Основными переносчиками тепла в металлах являются электроны. Поэтому существует связь между тепло- и электропроводностью. Этот факт известен как закон Видемана-Франца. Учтите при планировании эксперимента, что в части B и D есть время ожидания порядка . Планируйте своё время в соответствии с этим. Не подключайте никаких проводов или не разрешенных приборов напрямую в розетку 220 В / 25 А. Вам разрешается подключать только источники питания.  : 1. Не подключайте никаких проводов или не разрешенных приборов напрямую в розетку. Вам разрешается подключать только источники питания.    Подсоедините источник питания 12 В (постоянной ток) к цифровому индикатору. Цифровой индикатор имеет два режима использования: секундомер и индикатор температуры. Когда кабель от датчиков температуры подключен к цифровому индикатору, то автоматически включается режим индикации температуры. Когда кабель отключен – автоматически включается режим секундомера (на экране показывается "Timer mode"). В режиме индикации температуры: В режиме секундомера: Датчики температуры используемые в эксперименте не совсем одинаковы. Поэтому, когда части стержня находится в тепловом равновесии, мы должны откалибровать датчики. Чтобы это сделать, первым шагом подключите один конец кабеля к стержню. Затем, нажмите и удерживая красную кнопку подключите другой конец кабеля к цифровому индикатору. Теперь он откалиброван. Отсоединение кабеля или отключение питания не сбрасывают калибровку. Проводите калибровку соединением стержня с ёмкостью или включением нагрева. Это обеспечивает одинаковость температур вдоль стержня и правильную калибровку. Если вы столкнулись с какими-то проблемами цифрового индикатора – попробуйте отключить и включить питание. Цифровой индикатор запомнит последнюю калибровку.
Часть A: Удельная проводимость меди, алюминия и латуни (1.5 балла) Когда постоянный магнит падает внутри проводящей цилиндрической трубы, он тормозится диссипативными силами вихревых токов. Поэтому, устанавливается постоянная скорость падения. Для нашей геометрии установившаяся скорость может быть выражена как: $${v_{terminal}} = \frac{{8\pi mg{a^2}}}{{\mu _0^2{{\left( {\pi r_m^2M} \right)}^2}\sigma wf\left( {\frac{d}{a}} \right)}}.$$ Здесь $m$ – масса магнита, $\sigma$ – удельная проводимость, $a$ – внутренний радиус трубы, $r_m$ и $d$ – радиус и высота магнита, соответственно, $M$ – намагниченность магнита, $w$ – толщина стенок трубы, $f\left( {\frac{d}{a}} \right)$ некоторая функция. В нашем случае, $a \approx {r_m}$ , $d = 2{r_m} \approx 2a$ и $f\left( 2 \right) \approx 1.75$ . Поэтому, время, необходимое для движения через трубу приблизительно равно: $$t = 0.22\frac{{\pi r_m^2{{\left( {{\mu _0}M} \right)}^2}w{L_0}}}{{mg}}\sigma.$$ Здесь ${L_0} = 0.2$~м – длина трубы, мы считаем что магнит достигает установившейся скорости сразу после отпускания. Параметры трубы и магнита, необходимые для вычисления:
Используя цифровой индикатор как секундомер, измерьте времена падения магнита через полые трубы, изготовленные из алюминия, меди, латуни. Запишите измерения в таблицу A1.
Часть B: Коэффициент теплопроводности меди (3.0 балла) Цель этой части измерить коэффициент теплопроводности меди близко к стационарному состоянию. Коэффициент теплопроводности $\kappa $ определяется выражением $ P\left( x \right) = - \kappa A \cdot \frac{{\Delta T\left( x \right)}}{{\Delta x}}$. Это выражение описывает линейную связь между градиентом температуры и потоком тепла, протекающим через поперечное сечение. Здесь, $P\left( x \right)$ – мощность протекающая через поперечное сечение, расположенное в точке $x$, $A$ – площадь поперечного сечения и $\Delta T\left( x \right)/\Delta x$ – градиент температуры в точке $x$. Откалибруйте и подключите цифровой индикатор к стержню \#1. Наполните кастрюлю 4 литрами воды (2 бутылки) так, чтобы теплообменник был полностью погружен в воду, и закройте крышку.
Используя выражения выше, найдите удельные проводимости ${\sigma _\mathrm{Aluminum}},{\sigma _\mathrm{Copper}},{\sigma _\mathrm{Brass}}$ каждого материала.
Укажите начальную температуру стержня \#1, когда он лежит на столе. Отключите кабель от стержня \#1. Снимите термоизолирующий колпачок и накрутите стержень \#1 на крышку кастрюли. Подключите кабель к стержню \#1, как показано на рис. 5. Будьте осторожны, не прикладывайте чрезмерных усилий.
Нарисуйте схему электрической цепи, которая позволит подключить нагреватель к источнику и измерять мощность. Ваша цепь должна содержать следующие элементы: источник питания 9 В, нагреватель, вольтметр, амперметр, соединительные провода. Вы можете использовать соединение и разъединение проводов в качестве ключа. Коэффициент теплопроводности измеряется следующим образом: к одной стороне стержня подводится тепловая мощность, другая строна поддерживается при постоянной температуре за счет ёмкости с водой. Наша цель получить состояние, очень близкое к установившемуся. Соберите схему пункта B2 и включите питание.
Проведите измерения и вычислите подводимую к нагревателю мощность $P$. Подождите 15 минут. В течении этого времени к нагревателю должна подводиться мощность (Вы можете использовать это время для планирования эксперимента).
Укажите в таблицу температуры всех восьми термометров во времена (примерно): 15 мин, 17.5 мин, 20 мин.
На одной миллиметровке постройте три графика зависимости температуры от координаты (для каждого времени). Эти графики будут так же использованы в части D.
Используя график для данных для времени 17.5 мин определите коэффициент теплопроводности меди ${\kappa _0}$. Не учитывайте любые потери тепла в этой части. Оцените скорость изменения температуры $\frac{{{\Delta T}}}{{{\Delta t}}}$ стержня в момент времени 17.5 мин.
Часть C: Оценка потерь тепла и теплоёмкости меди (4.0 балла) Теплоёмкость $C$ определяется следующим выражением: $${\Delta }Q = C{\Delta T},\qquad \frac{{{\Delta }Q}}{{{\Delta }t}} = C\left( {\frac{{{\Delta T}}}{{{\Delta t}}}} \right).$$ Здесь $\Delta Q/\Delta t$ – скорость передачи теплоты материалу, $\Delta T/\Delta t$ – скорость изменения температуры. Удельная теплоёмкость ${c_p}$ – теплоемкость на единицу массы. Масса медного стержня равна $0.58$ kg. Выключите источник питания нагревателя. Отключите и открутите стержень \#1 и положите его на стол. Поместите теплоизолирующий колпачок на стержень, как это было до начале эксперимент. Подсоедините кабель к цифровому индикатору и цепь нагревателя к стержню \#1. Не оставляйте нагреватель в этой части надолго без контроля температуры. Используя цикл из охлаждения, нагревания и опять охлаждения мы можем получить и оценку потерь тепла, и теплоёмкость материала. Этап нагрева должен изменить среднюю температурю стержня примерно на $2.5^\circ$C. Для достижения необходимой точности достаточно цикла охлаждения-нагревания-охлаждения продолжительностью 10-15 минут. В этой части мы будем работать с температурами близкими к установившимся в части B. Для учета всей тепловой энергии, запасенной в стержне, предполагается следить за средней температурой стержня. Температура в середине стержня с достаточной точностью равна средней температуре стержня.
Ожидаете ли вы более высокое / более низкое / такое же значение для ${\kappa _0}$ по сравнению с реальным значением ${\kappa}$
Проведите цикл охлаждения-нагревания-охлаждения и занесите данные в таблицу C1 для нахождения средней температуры стержня.
Постройте на миллиметровке график зависимости средней температуры от времени.
Используя график, вычислите удельную теплоёмкость ${c_p}$ и мощность тепловых потерь $P_\text{loss}$ для средней температуры для данных части B. Опишите ваш метод используя схемы и формулы. В первом приближении, можно считать, что эти механизмы меняют мощность теплопроводности одинаково на единицу длины $\Delta P\left( x \right)/\Delta x$.
Часть D: Коэффициент теплопроводности латуни и алюминия (1.0 балла) Откалибруйте датчики температуры (как описано ранее в части B) и подключите стержень \#2 к цифровому индикатору.
Используя указанные выше механизмы, запишите выражение, которое позволяет получить более точное значение коэффициента теплопроводности из измерений части B. Используйте ${\kappa _0},P,{c_p},m,P_\text{loss},\frac{{\Delta T}}{{\Delta t}}$ из части B, C для исправленного значения коэффициента теплопроводности меди ${\kappa _{\mathrm{Copper}}}$. Вычислите это значение.
Укажите начальную температуру стержня, когда он находится ещё на столе. Отключите кабель и прикрутите стержень \#2 на крышку кастрюли, как показано на рис. 4. Подключите кабель к индикатору. Повторите процедуру из части B для достижения стационарного состояния при нагреве.
Запишите значение температуры для всех восьми датчиков температуры стержня 2 и укажите значение градиента температуры $\Delta T/\Delta x$ для каждой секции стержня. В первом приближении вы можете поступить как в пункте C.4, а именно считать что $\Delta P\left( x \right)/\Delta x$ равно константе.
Часть E: Закон Видемана-Франца (0.5 балла) Закон Видемана-Франца утверждает, что в металлах, где перенос тепла происходит в основном из-за электронов, отношение коэффициента теплопроводности и удельной проводимости линейно зависит от температуры. Более того, этот закон утверждает, что коэффициент $L = \frac{\kappa }{{\sigma T}}$ (известный как число Лоренца) одинаков для многих металлов и зависит только от фундаментальных физических постоянных. В действительности, для металлов при комнатной температуре, закон выполняется с точностью $10\% $.
Выразите ${\kappa _{\mathrm{Brass}}}$ и ${\kappa _{\mathrm{Aluminum}}}$ используя предыдущие измерения и получите числовые значения.
Укажите полученные вами значения коэффициента теплопроводности и удельной проводимости ( $\kappa ,\sigma $) в таблицу E1. Вычислите значение $L$ для каждого материала и укажите в той же таблице E1. Считайте, коэффициент теплопроводности не зависит от температуры.
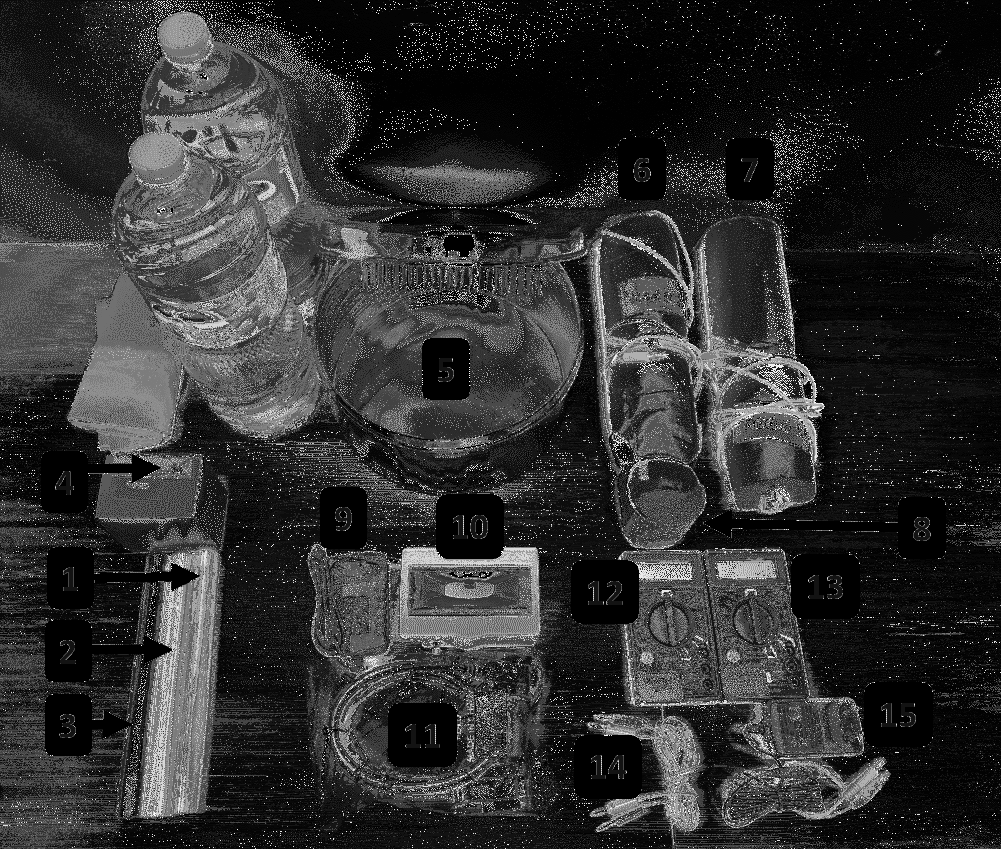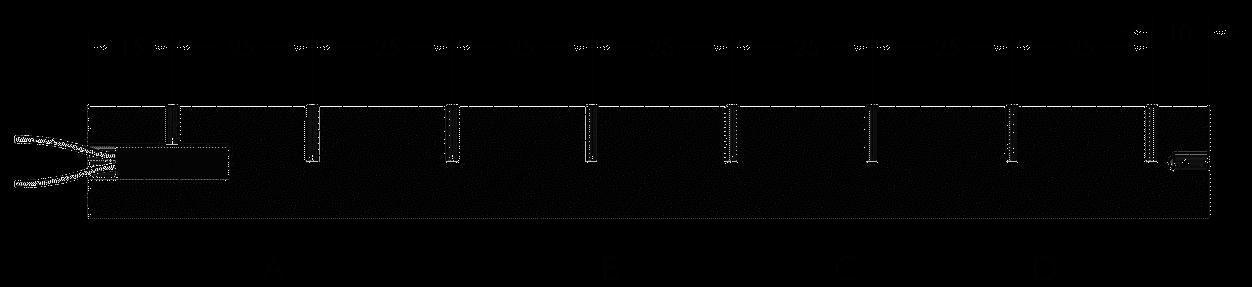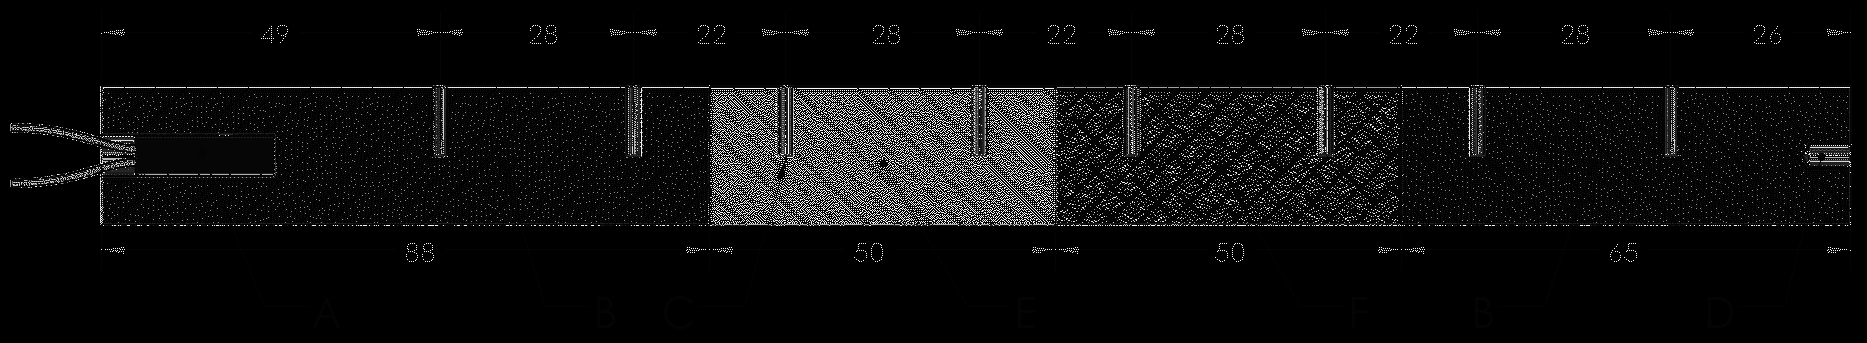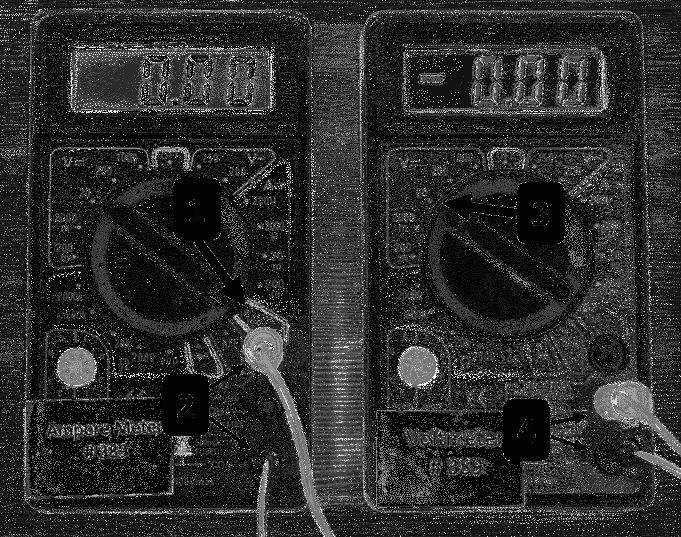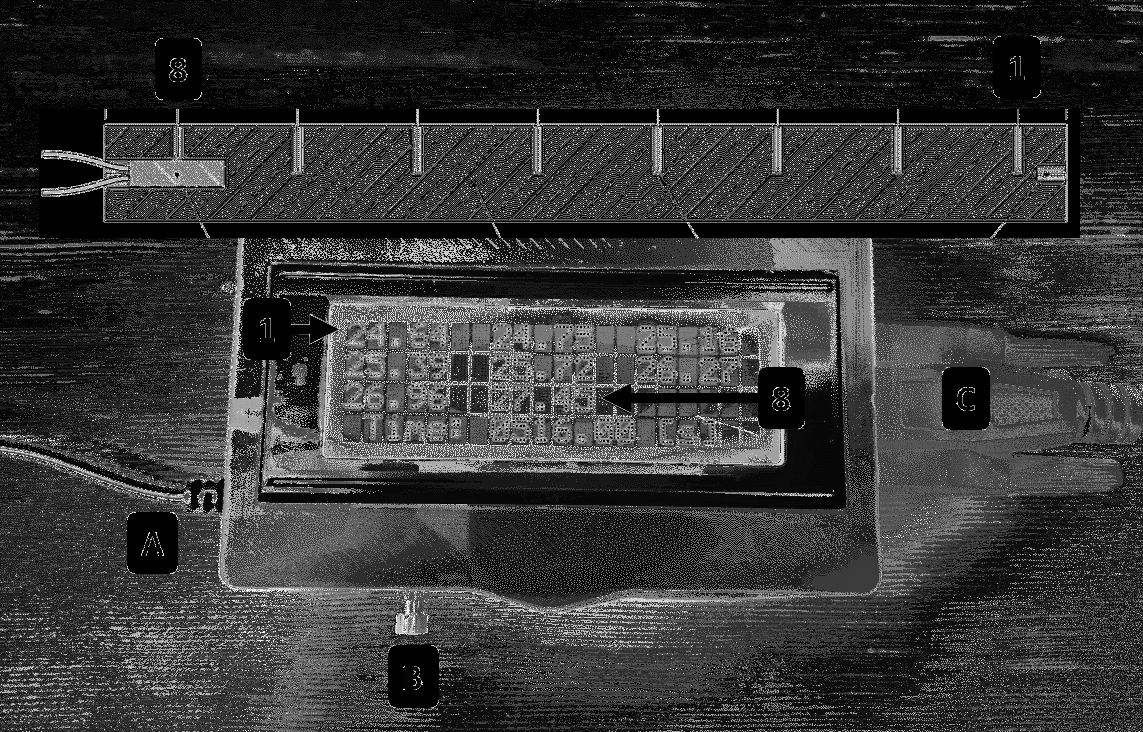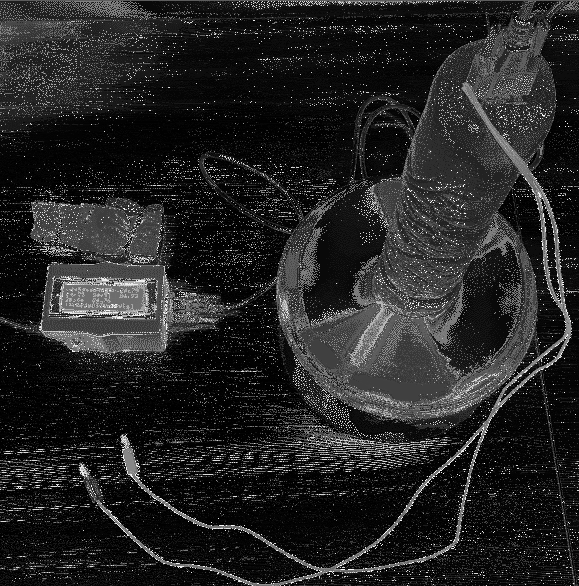
Используя цифровой индикатор как секундомер, измерьте времена падения магнита через полые трубы, изготовленные из алюминия, меди, латуни. Запишите измерения в таблицу A1.

Используя выражения выше, найдите удельные проводимости ${\sigma _\mathrm{Aluminum}},{\sigma _\mathrm{Copper}},{\sigma _\mathrm{Brass}}$ каждого материала.

Укажите начальную температуру стержня \#1, когда он лежит на столе.

Нарисуйте схему электрической цепи, которая позволит подключить нагреватель к источнику и измерять мощность. Ваша цепь должна содержать следующие элементы: источник питания 9 В, нагреватель, вольтметр, амперметр, соединительные провода. Вы можете использовать соединение и разъединение проводов в качестве ключа.

Проведите измерения и вычислите подводимую к нагревателю мощность $P$.

Укажите в таблицу температуры всех восьми термометров во времена (примерно): 15 мин, 17.5 мин, 20 мин.

На одной миллиметровке постройте три графика зависимости температуры от координаты (для каждого времени). Эти графики будут так же использованы в части D.

Используя график для данных для времени 17.5 мин определите коэффициент теплопроводности меди ${\kappa _0}$. Не учитывайте любые потери тепла в этой части. Оцените скорость изменения температуры $\frac{{{\Delta T}}}{{{\Delta t}}}$ стержня в момент времени 17.5 мин.

Ожидаете ли вы более высокое / более низкое / такое же значение для ${\kappa _0}$ по сравнению с реальным значением ${\kappa}$

Проведите цикл охлаждения-нагревания-охлаждения и занесите данные в таблицу C1 для нахождения средней температуры стержня.

Постройте на миллиметровке график зависимости средней температуры от времени.

Используя график, вычислите удельную теплоёмкость ${c_p}$ и мощность тепловых потерь $P_\text{loss}$ для средней температуры для данных части B. Опишите ваш метод используя схемы и формулы.

Используя указанные выше механизмы, запишите выражение, которое позволяет получить более точное значение коэффициента теплопроводности из измерений части B. Используйте ${\kappa _0},P,{c_p},m,P_\text{loss},\frac{{\Delta T}}{{\Delta t}}$ из части B, C для исправленного значения коэффициента теплопроводности меди ${\kappa _{\mathrm{Copper}}}$. Вычислите это значение.

Укажите начальную температуру стержня, когда он находится ещё на столе.

Запишите значение температуры для всех восьми датчиков температуры стержня 2 и укажите значение градиента температуры $\Delta T/\Delta x$ для каждой секции стержня.

Выразите ${\kappa _{\mathrm{Brass}}}$ и ${\kappa _{\mathrm{Aluminum}}}$ используя предыдущие измерения и получите числовые значения.

Укажите полученные вами значения коэффициента теплопроводности и удельной проводимости ( $\kappa ,\sigma $) в таблицу E1. Вычислите значение $L$ для каждого материала и укажите в той же таблице E1. Считайте, коэффициент теплопроводности не зависит от температуры.
Темы:
E, Международные